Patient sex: M
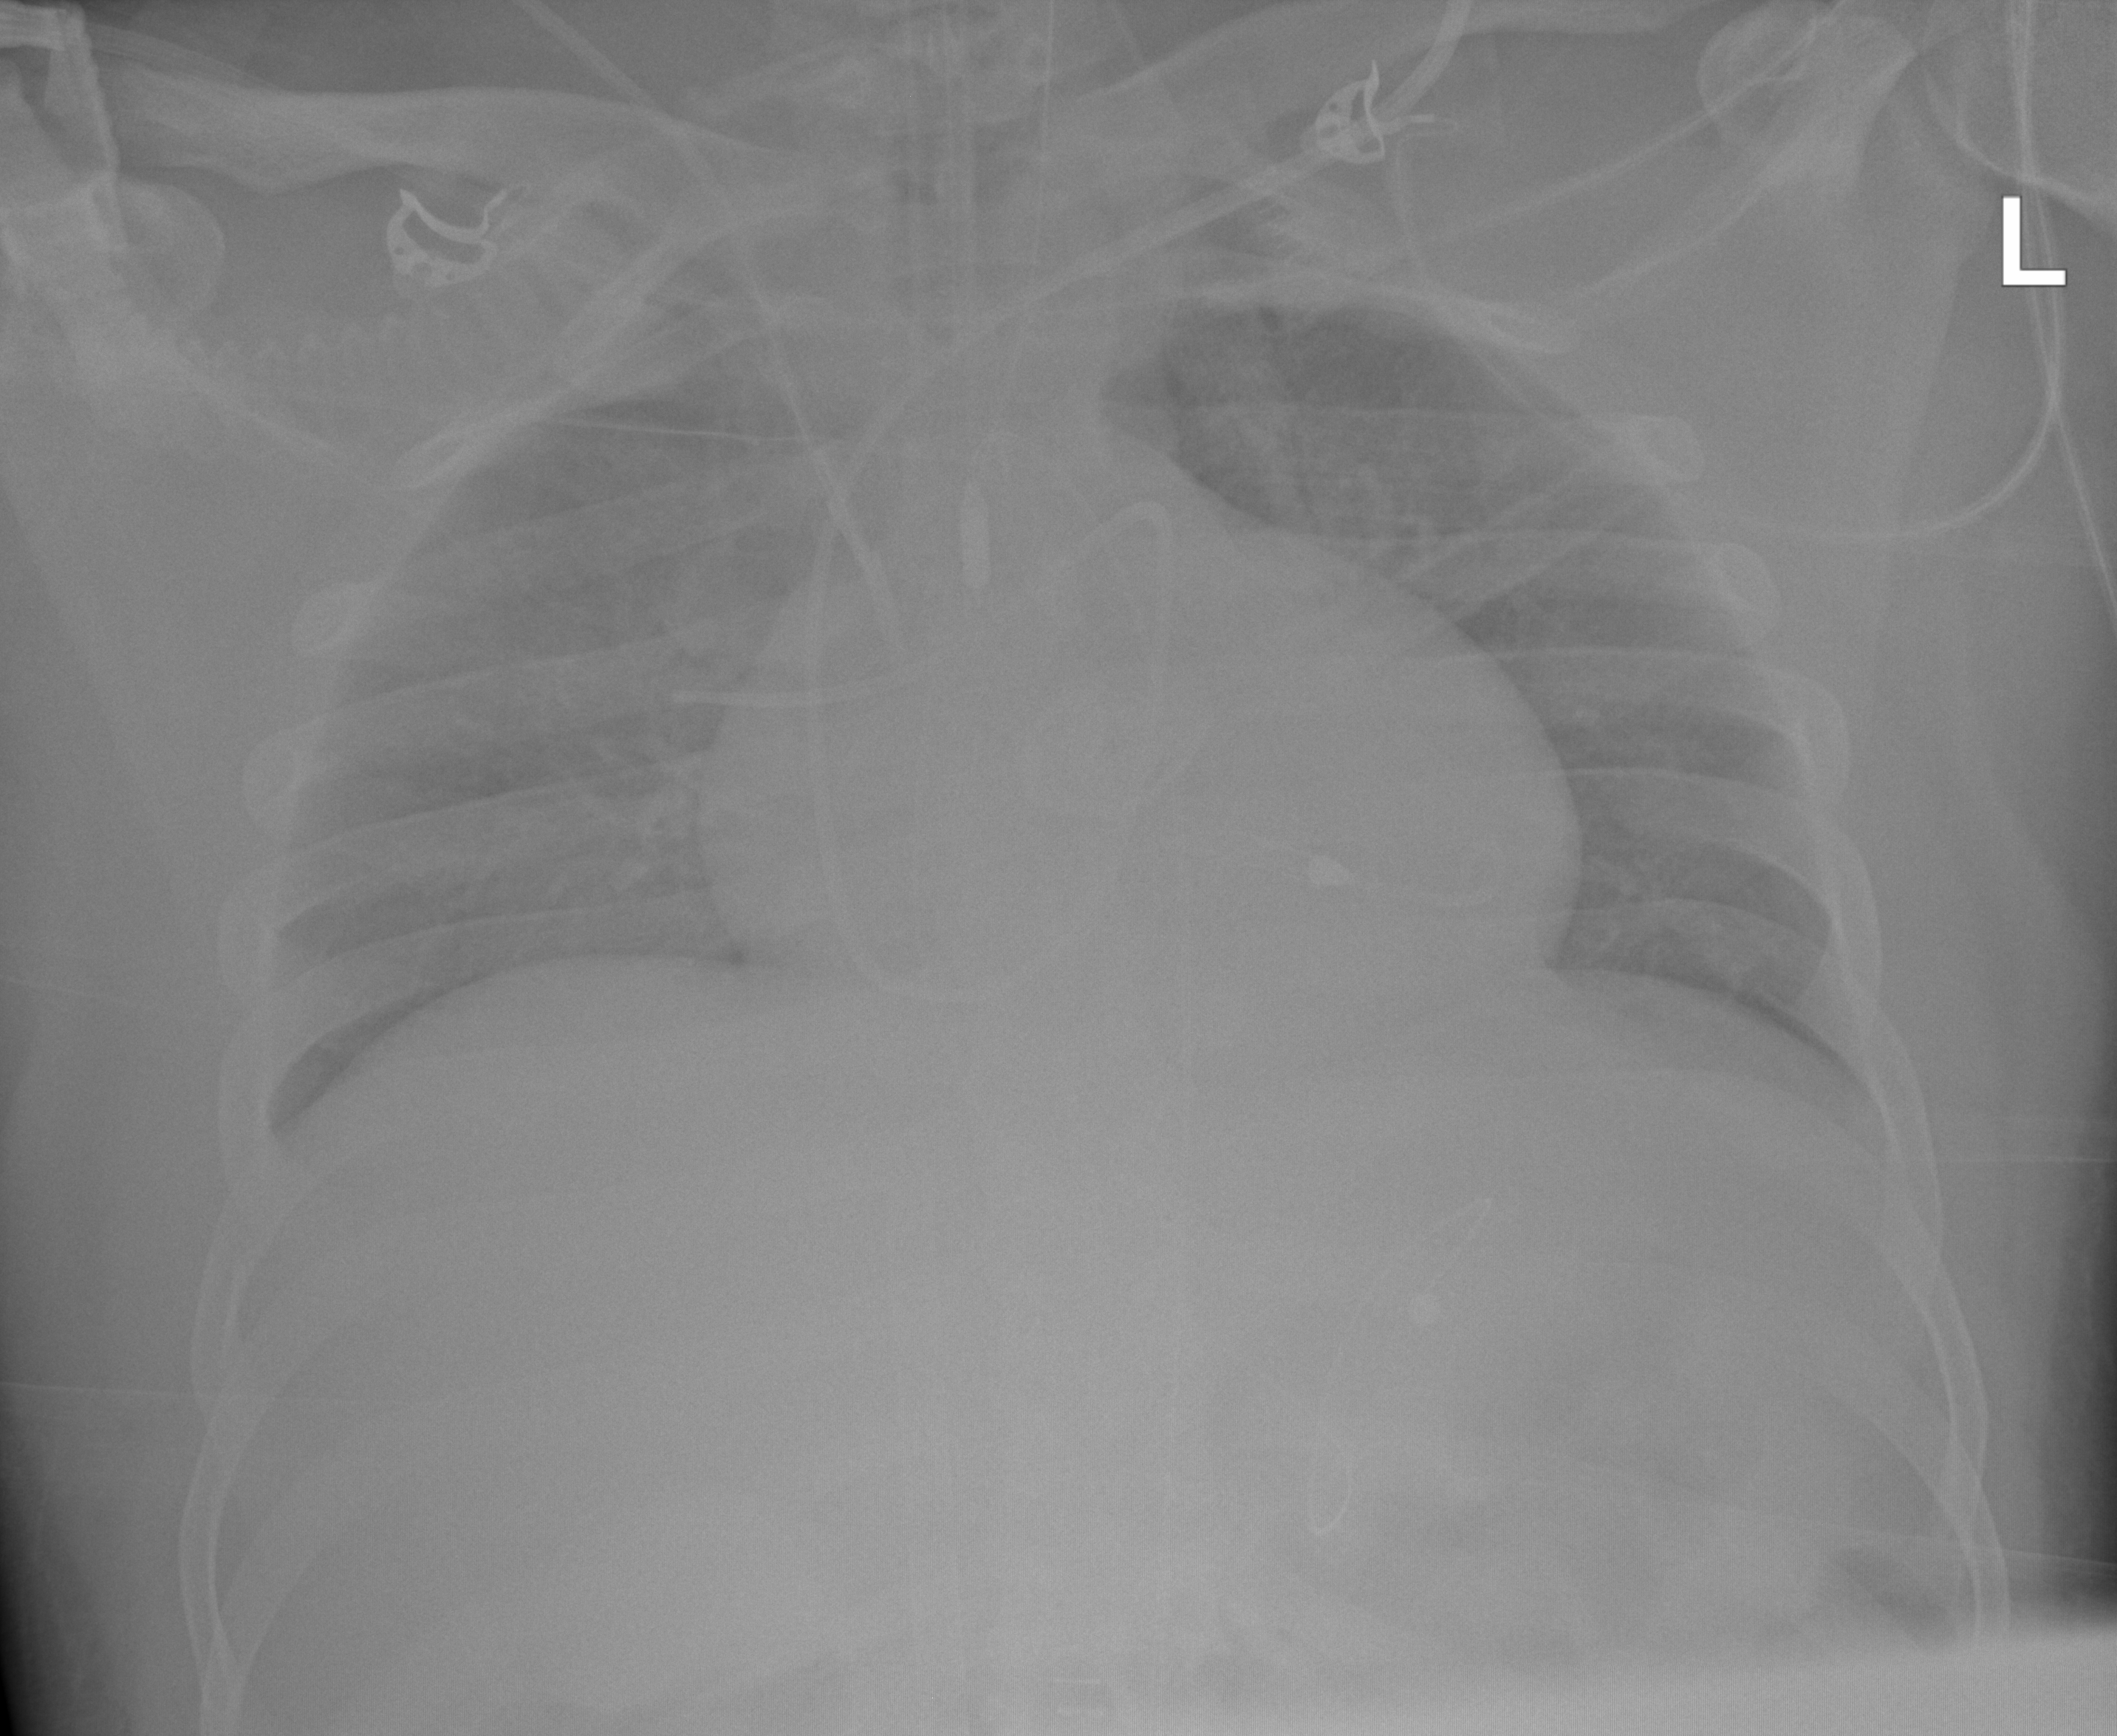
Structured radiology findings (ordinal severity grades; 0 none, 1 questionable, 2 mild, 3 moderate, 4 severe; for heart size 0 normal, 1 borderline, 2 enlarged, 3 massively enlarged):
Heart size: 2
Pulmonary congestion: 2
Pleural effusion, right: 0
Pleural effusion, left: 0
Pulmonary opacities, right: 1
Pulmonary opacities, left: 1
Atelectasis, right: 2
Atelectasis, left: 2